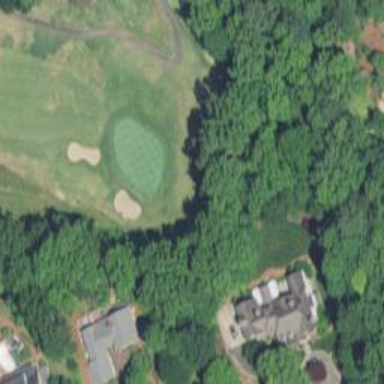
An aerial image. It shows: Golf hole.